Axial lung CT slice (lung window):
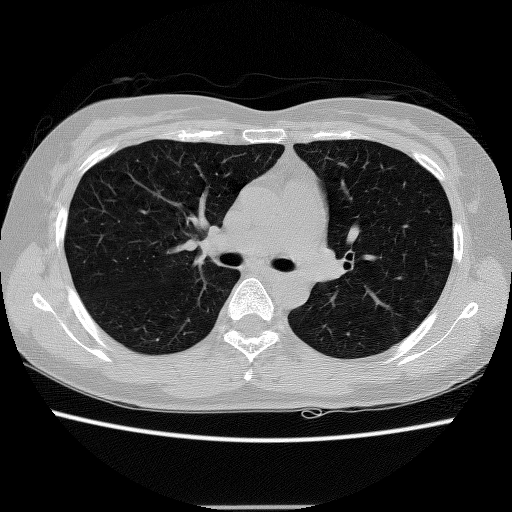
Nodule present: no